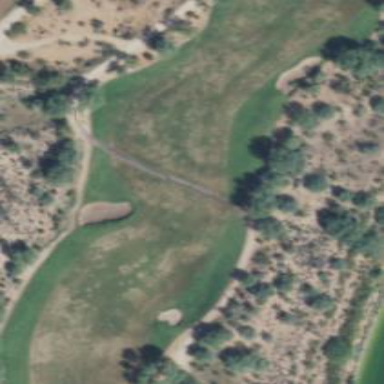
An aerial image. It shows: Rough area on grassy golf course.